Question: I have the next plot with increased ticks and axis label font size:
'''
library(lattice)
x <- rep(seq(6,15,by=1), each=20)
y <- rep(seq(0,0.95,by=0.05), 10)
z <- x*y
levelplot(z ~ x * y,
scales=list(x=list(at=seq(6,15,1), cex=2), y=list(at=seq(0,0.9,0.1), cex=2)),
xlab=list(label="x", cex=2),
ylab=list(label="y", cex=2))
'''
But how can I increase the font size in the colorkey legend as well?

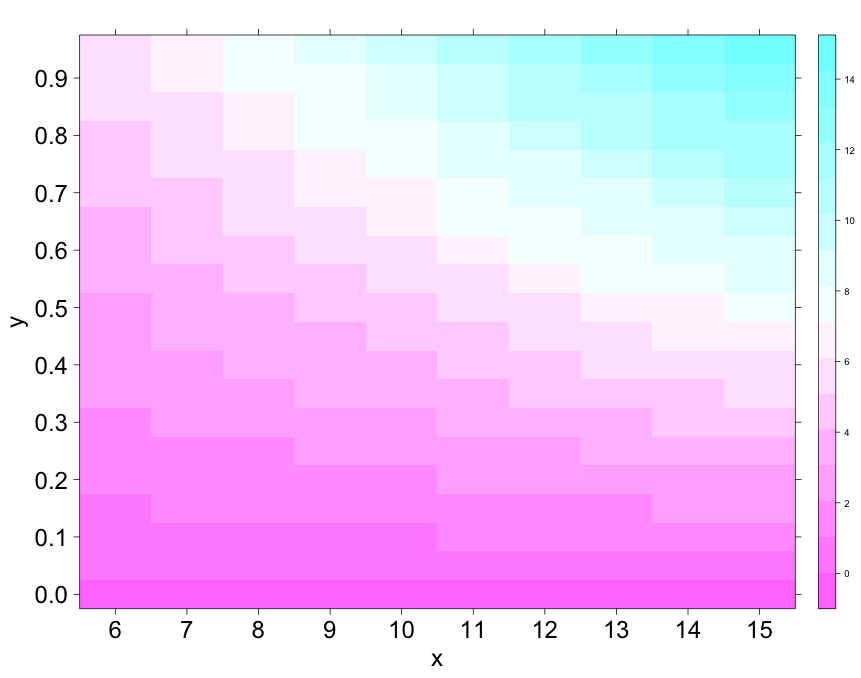
Answer: Use argument 'colorkey' in 'levelplot':
'''
library(lattice)
x <- rep(seq(6,15,by=1), each=20)
y <- rep(seq(0,0.95,by=0.05), 10)
z <- x*y
ckey <- list(labels=list(cex=2))
levelplot(z ~ x * y,
scales=list(x=list(at=seq(6,15,1), cex=2), y=list(at=seq(0,0.9,0.1), cex=2)),
xlab=list(label="x", cex=2),
ylab=list(label="y", cex=2),
colorkey=ckey)
'''